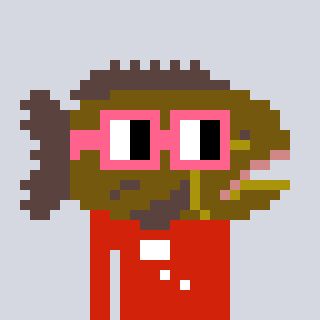
a pixel art character with square pink glasses, a grouper-shaped head and a red-colored body on a cool background